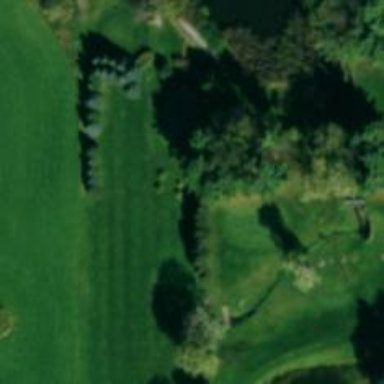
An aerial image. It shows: View of golf hole.